Question: So I'm looking at creating a navigation bar that'll sit at the top of my webpage and stick to it no matter where I scroll, but it always gets caught and disappears as I scroll away?
Not only that, but this is what happens when I hover over it:

Is it possible to also only have the darker background fill the actual black bar it sits inside?
This is the snippet from my style sheet as well:
'''
body {
background-color: #ecf0f1;
margin: 0;
font-family: Arial;
}
header {
background-color: #333;
}
.navbar {
height: 5%;
overflow: auto;
margin: auto;
width: auto;
min-height: 60px;
top: 0;
text-align: center;
}
.title {
display: block;
}
.navbar ul {
list-style-type: none;
position: fixed;
top: 0;
padding: 0;
overflow: hidden;
}
.navbar li {
display: inline-block;
}
.navbar li a {
padding: 25px;
display: block;
height: 100%;
color: white;
text-decoration: none;
}
/* Change the link color to #111 (black) on hover */
.navbar li a:hover {
background-color: #111;
}
'''
All help is greatly appreciated! First time playing around with CSS!
EDIT:
Here is the snippet of HTML that creates this header
'''
<link rel="stylesheet" type="text/css" href="style/style.css">
<header>
<div class="navbar">
<ul>
<li><a href="#home">Home</a></li>
<li><a href="#news">About Us</a></li>
<li><a href="#contact">Contracts</a></li>
<li><a href="#about">Other</a></li>
</ul>
</div>
</header>
'''
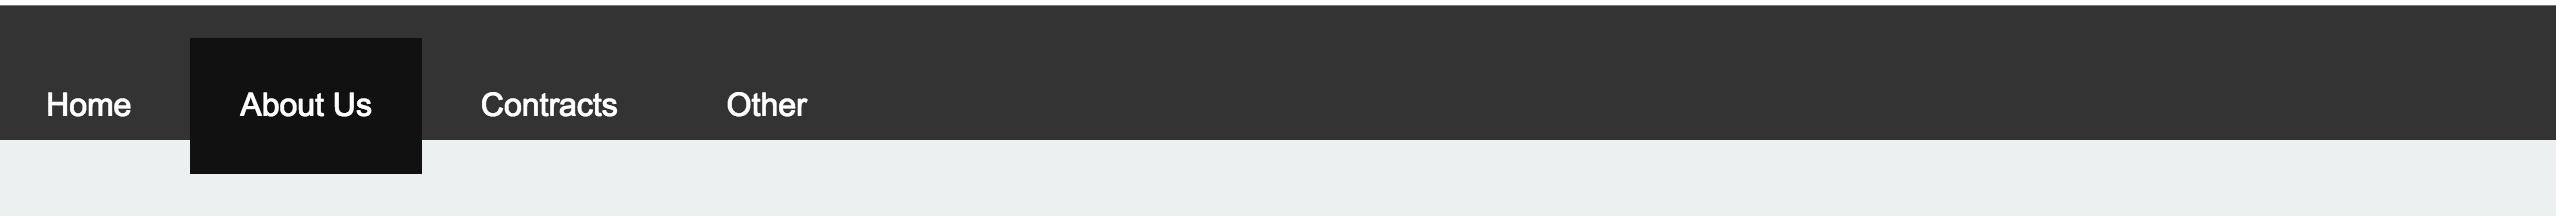
Answer: Fix the header...not the navbar or the menu.
'''
body {
background-color: #ecf0f1;
margin: 0;
font-family: Arial;
}
header {
background-color: #333;
position: fixed;
top: 0;
width: 100%;
}
.navbar {} .title {
display: block;
}
.navbar ul {
list-style-type: none;
padding: 0;
margin: 0;
overflow: hidden;
}
.navbar li {
display: inline-block;
}
.navbar li a {
padding: 25px;
display: block;
height: 100%;
color: white;
text-decoration: none;
}
/* Change the link color to #111 (black) on hover */
.navbar li a:hover {
background-color: #111;
}
body {
height: 2000px; /* so you can see the header NOT moving */
}
'''
'''
<header>
<div class="navbar">
<ul>
<li class="hvr-underline"><a href="#home">Home</a>
</li>
<li><a href="#news">About Us</a>
</li>
<li><a href="#contact">Contracts</a>
</li>
<li><a href="#about">Other</a>
</li>
</ul>
</div>
</header>
'''